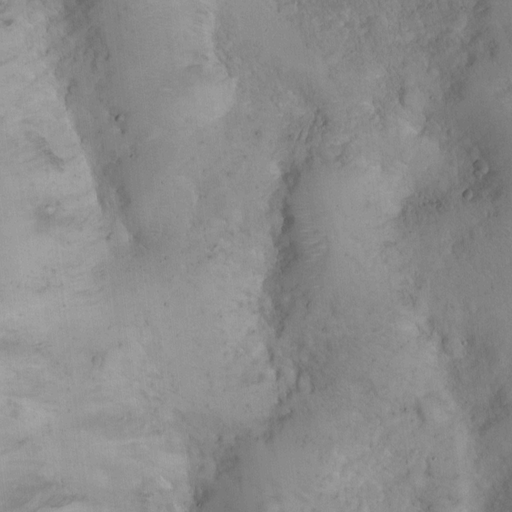
Classes present: Background